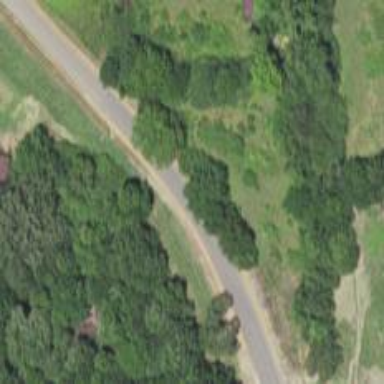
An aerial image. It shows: Tertiary road.